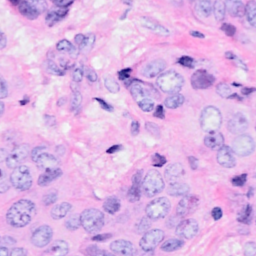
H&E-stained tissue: Breast